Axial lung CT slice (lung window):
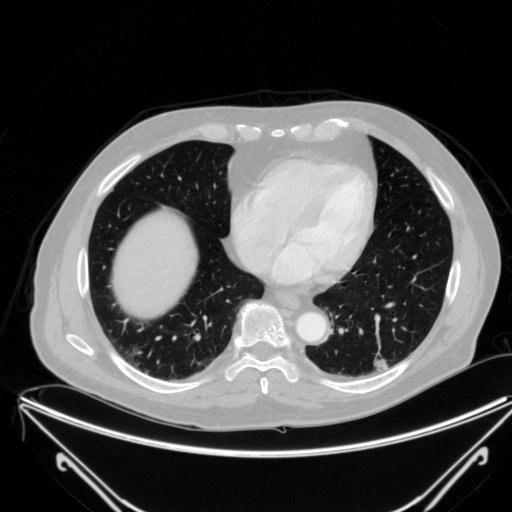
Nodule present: yes
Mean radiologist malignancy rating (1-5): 3.75